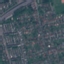
Land use / land cover class: Residential